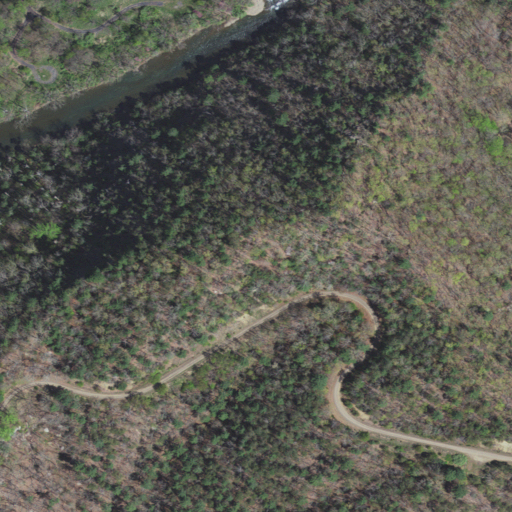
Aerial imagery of mountain in Virginia named Rock Hill containing deciduous forest, evergreen forest, mixed forest, open development, herbaceous wetlands, grassland, and open water